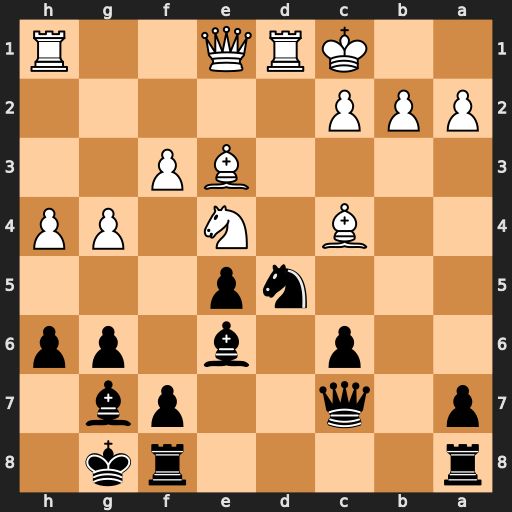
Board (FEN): r4rk1/p1q2pb1/2p1b1pp/3np3/2B1N1PP/4BP2/PPP5/2KRQ2R
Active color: b
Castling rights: -
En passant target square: -
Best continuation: Nxe3 Bxe6 Nxd1